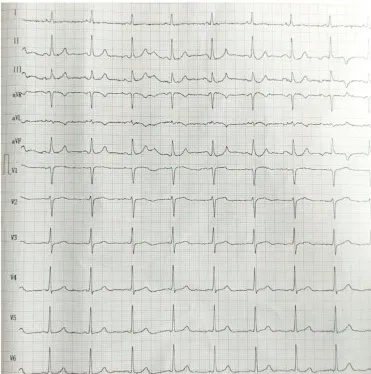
At discharge.
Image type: electrography (ekg)